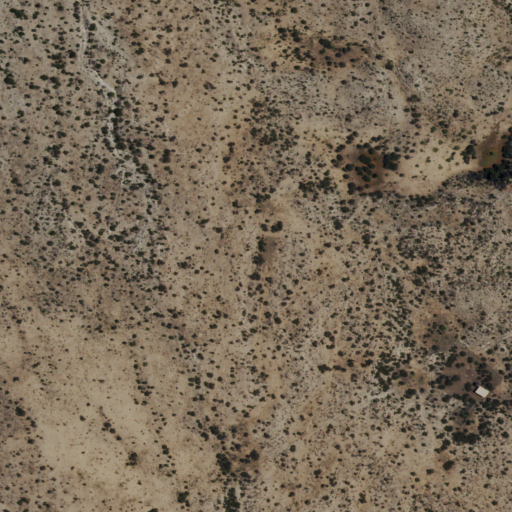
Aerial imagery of valley in New Mexico named Yucca Canyon containing shrub and grassland